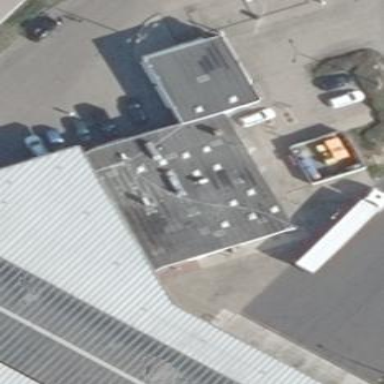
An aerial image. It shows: Commercial building with gabled roof. It also serves as fuel amenity.